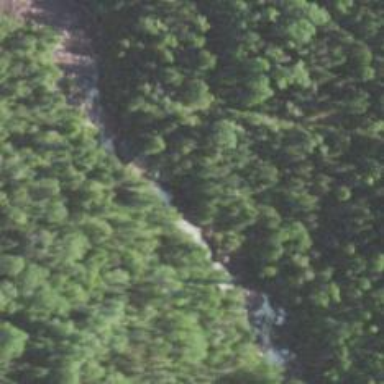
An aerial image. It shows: Path leading to bridge.